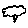
Label: cloud